Question: I use TableLayoutPanel for all my elements in a form. I use Dock Fill to autosize a TextBox and a ListBox. TextBox fits perfectly in a cell of the TableLayoutPanel but not a ListBox. It autosizes by item height.

How to delete this gap between the bottom of the ListBox and the bottom of the form? I know I can set the height of the ListBox by a certain value (e.g. item height in the ListBox is 16, 16 * 10 elements= 160, 160 will fit correctly), but is there any other solutions?
I'm using C#.
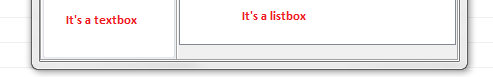
Answer: Set the ListBox's property 'IntegralHeight = false;' so that it won't resize the control by the item height variable.